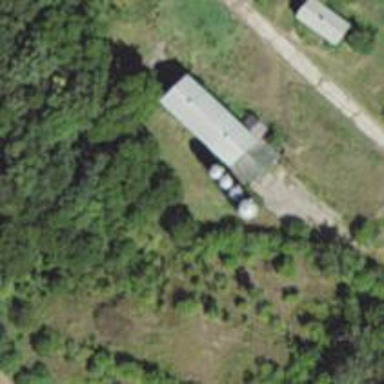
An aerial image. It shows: Silo.